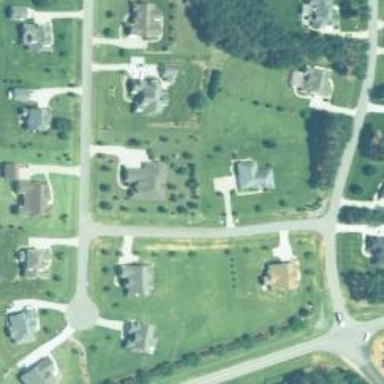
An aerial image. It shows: Residential road.